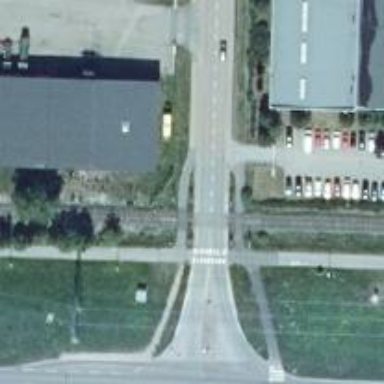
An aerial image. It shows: Railway crossing with lights and barriers.